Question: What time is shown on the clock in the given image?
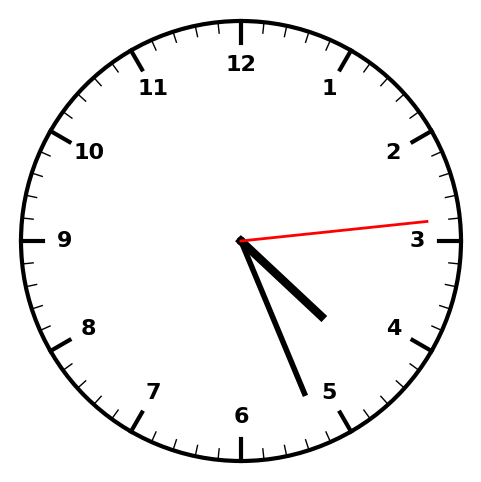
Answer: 04:26:14